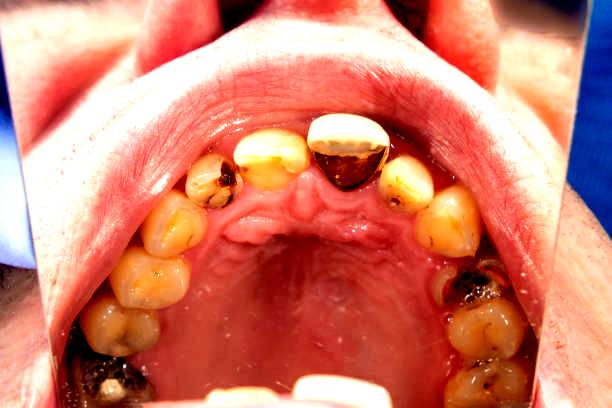
Condition: Calculus